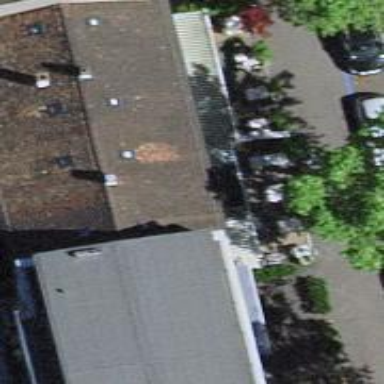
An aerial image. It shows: Restaurant.